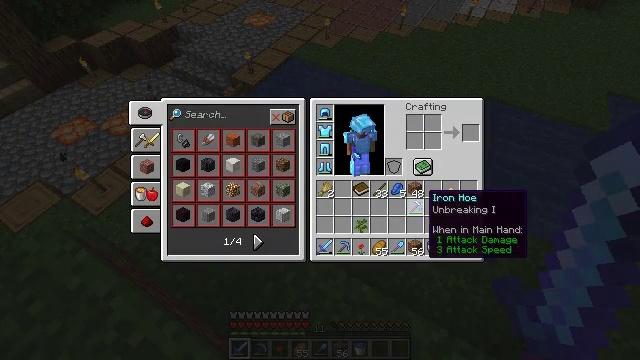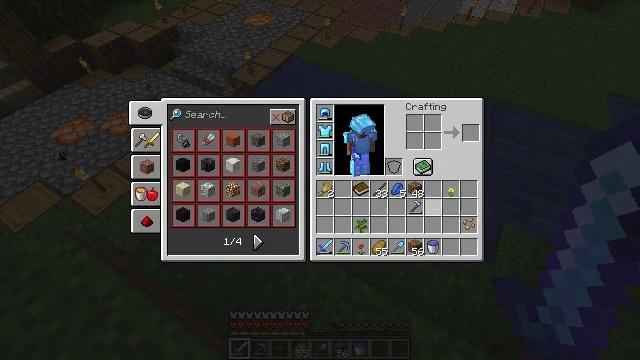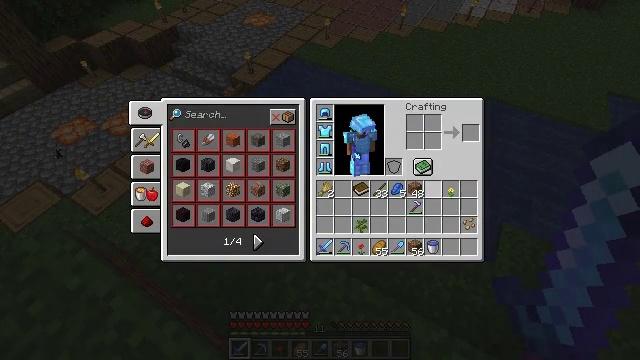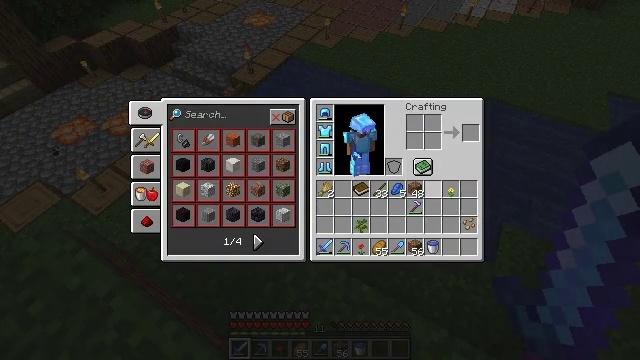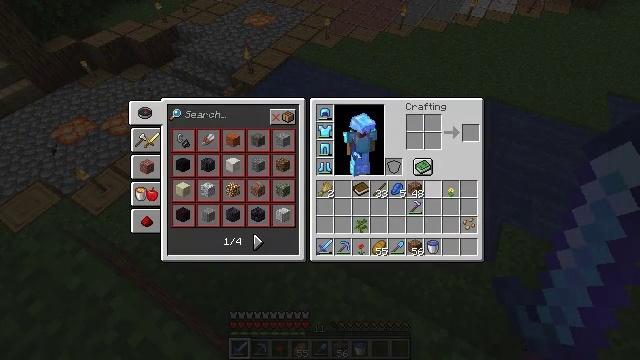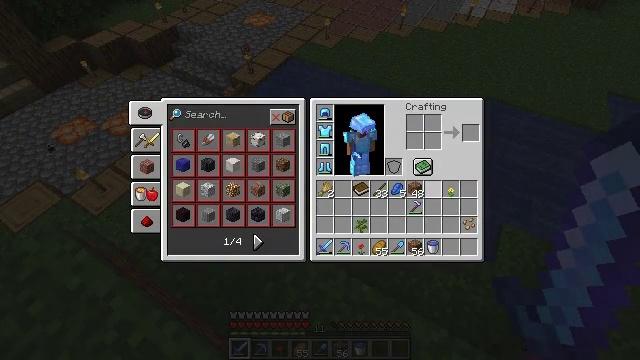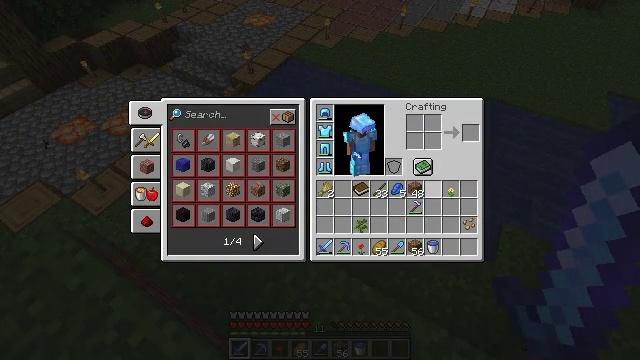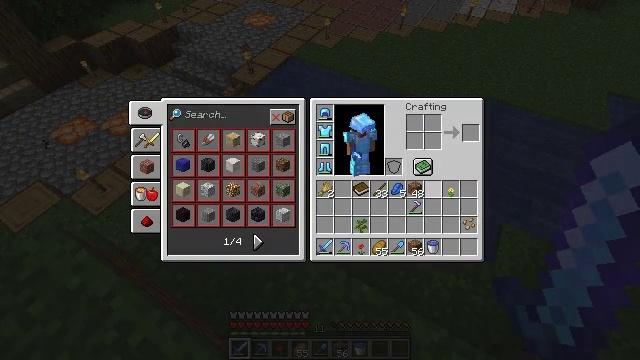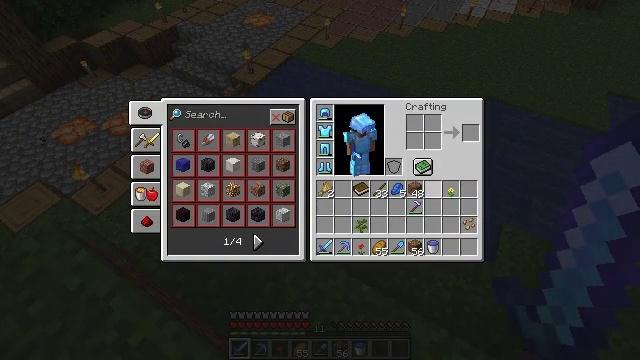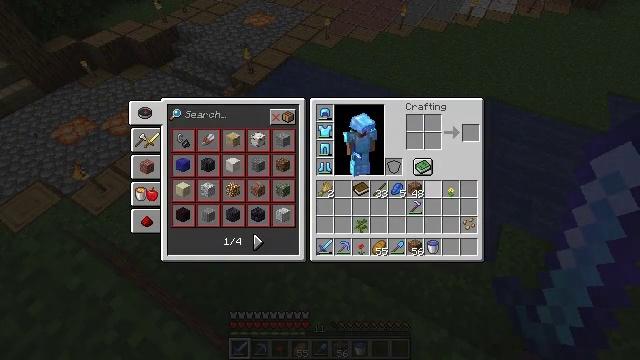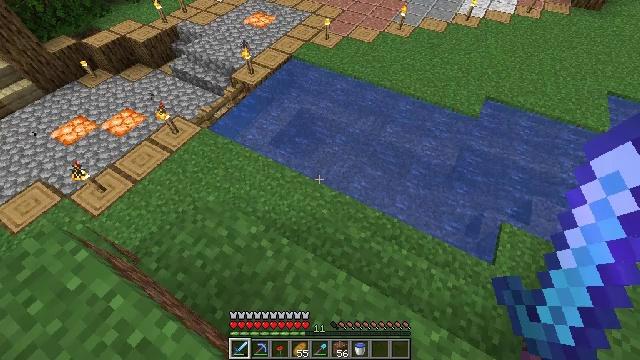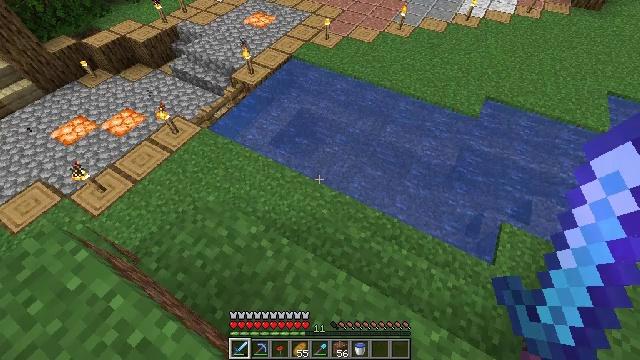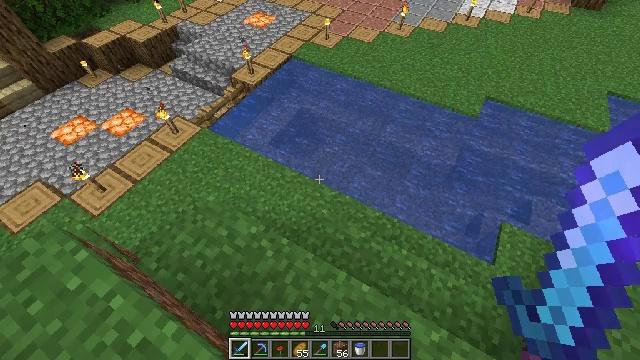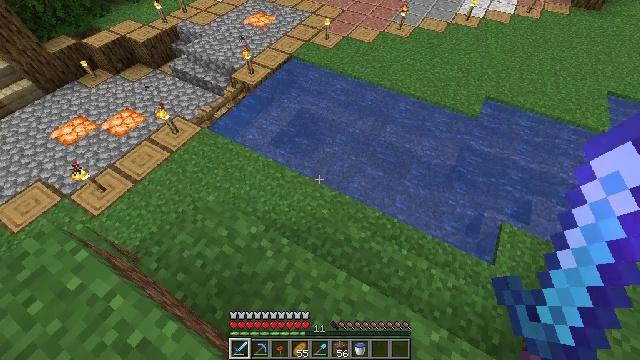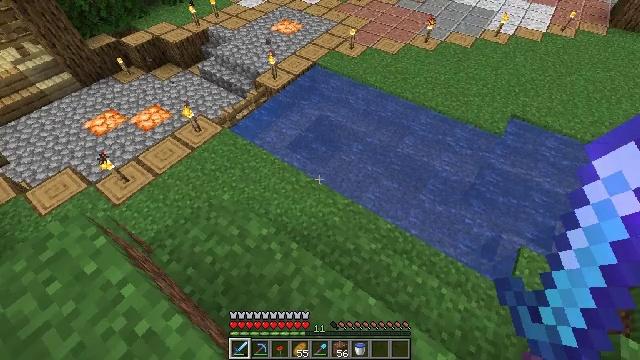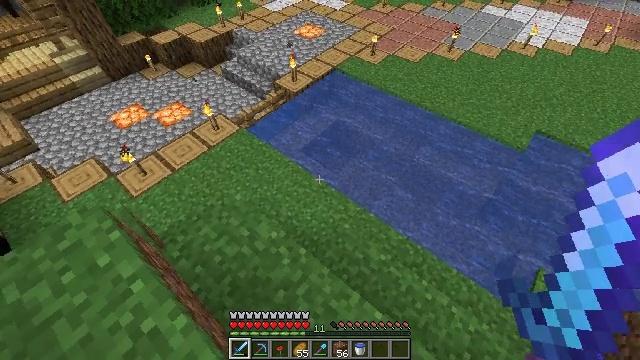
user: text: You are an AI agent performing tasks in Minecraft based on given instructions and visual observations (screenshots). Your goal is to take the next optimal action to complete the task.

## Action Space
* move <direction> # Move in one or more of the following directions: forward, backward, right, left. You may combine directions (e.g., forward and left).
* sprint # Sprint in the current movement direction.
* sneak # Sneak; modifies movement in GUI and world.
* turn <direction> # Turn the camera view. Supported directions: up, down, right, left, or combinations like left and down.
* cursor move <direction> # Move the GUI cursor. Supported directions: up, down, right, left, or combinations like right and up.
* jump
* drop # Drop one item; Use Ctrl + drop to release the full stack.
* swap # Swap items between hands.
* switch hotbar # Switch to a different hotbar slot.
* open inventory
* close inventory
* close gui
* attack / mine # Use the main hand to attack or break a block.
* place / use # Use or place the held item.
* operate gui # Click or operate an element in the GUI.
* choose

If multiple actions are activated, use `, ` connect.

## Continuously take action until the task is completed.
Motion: motion action
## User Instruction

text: Chop down the oak log.
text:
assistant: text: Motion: sneak
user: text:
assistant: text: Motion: sneak, cursor move right and up
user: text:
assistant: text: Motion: sneak
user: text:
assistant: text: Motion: sneak
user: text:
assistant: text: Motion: sneak
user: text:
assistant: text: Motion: no_op
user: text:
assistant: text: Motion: no_op
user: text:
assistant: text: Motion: no_op
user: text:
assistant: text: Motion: no_op
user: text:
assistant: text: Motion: no_op
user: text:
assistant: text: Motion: no_op
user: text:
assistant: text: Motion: no_op
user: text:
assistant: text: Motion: no_op
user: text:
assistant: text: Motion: turn left and up
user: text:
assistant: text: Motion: move forward, turn left
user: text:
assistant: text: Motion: move forward
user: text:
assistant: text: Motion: move forward
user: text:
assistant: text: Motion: no_op
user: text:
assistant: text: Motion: move forward
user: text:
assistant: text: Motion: move forward
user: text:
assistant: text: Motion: move forward, turn left
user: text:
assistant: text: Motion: move forward, turn left
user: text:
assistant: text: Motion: move forward
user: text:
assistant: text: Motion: move forward
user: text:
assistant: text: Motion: move forward
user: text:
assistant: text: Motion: move forward
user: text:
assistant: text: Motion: move forward, turn left
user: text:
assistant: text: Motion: move forward, turn left
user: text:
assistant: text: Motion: move forward, turn left and up
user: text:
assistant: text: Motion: move forward, turn left and up